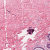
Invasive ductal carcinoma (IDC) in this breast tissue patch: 0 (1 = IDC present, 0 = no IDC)